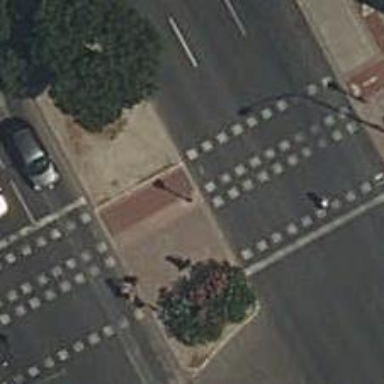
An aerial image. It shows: Cycleway.